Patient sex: M
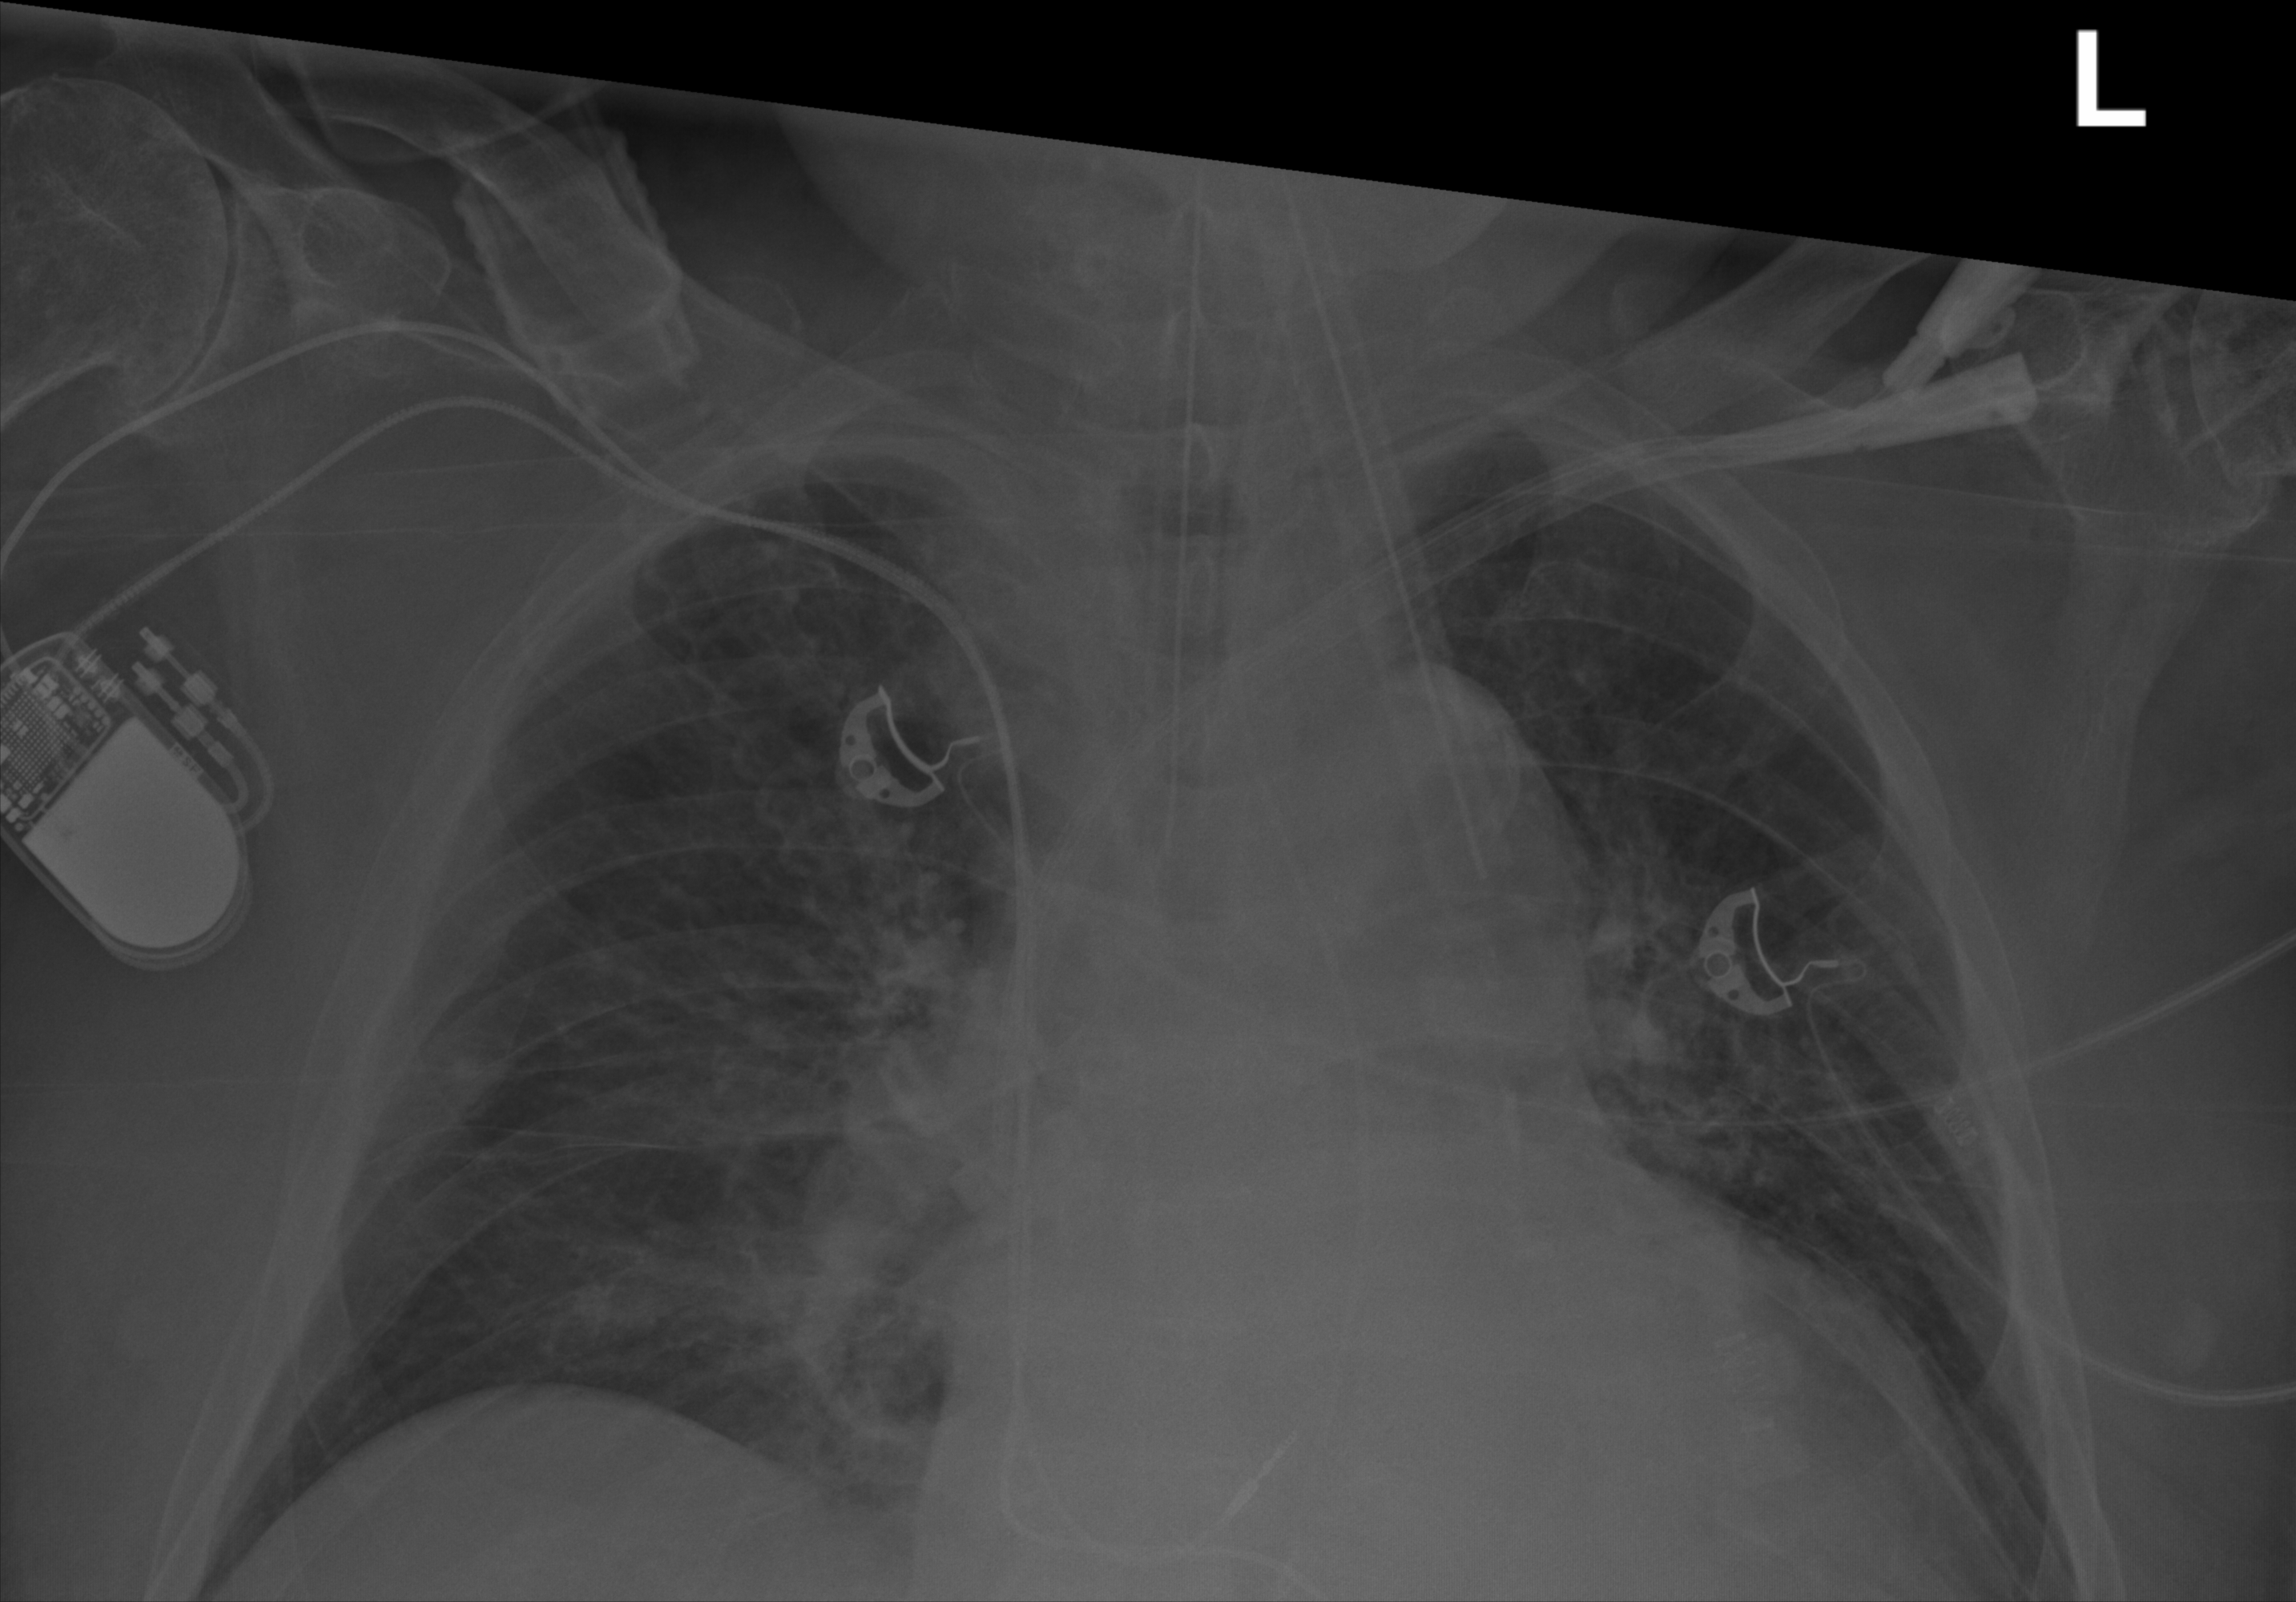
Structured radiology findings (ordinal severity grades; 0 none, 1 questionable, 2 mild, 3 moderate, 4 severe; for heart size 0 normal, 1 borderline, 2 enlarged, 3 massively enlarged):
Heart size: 2
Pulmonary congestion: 0
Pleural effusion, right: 0
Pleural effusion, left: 0
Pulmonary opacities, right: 2
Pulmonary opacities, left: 2
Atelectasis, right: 2
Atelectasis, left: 2